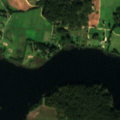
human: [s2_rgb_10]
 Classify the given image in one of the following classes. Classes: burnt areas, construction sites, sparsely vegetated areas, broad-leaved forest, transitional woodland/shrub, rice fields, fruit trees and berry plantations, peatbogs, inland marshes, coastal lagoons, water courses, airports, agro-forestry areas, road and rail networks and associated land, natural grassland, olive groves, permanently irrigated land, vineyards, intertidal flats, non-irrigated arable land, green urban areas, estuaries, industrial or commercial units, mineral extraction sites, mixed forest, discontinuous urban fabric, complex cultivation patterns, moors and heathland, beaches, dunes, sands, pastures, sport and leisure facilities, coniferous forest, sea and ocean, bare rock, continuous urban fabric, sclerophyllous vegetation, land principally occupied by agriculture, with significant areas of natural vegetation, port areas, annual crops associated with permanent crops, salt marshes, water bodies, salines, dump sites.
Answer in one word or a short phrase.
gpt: non-irrigated arable land, complex cultivation patterns, land principally occupied by agriculture, with significant areas of natural vegetation, broad-leaved forest, coniferous forest, water bodies